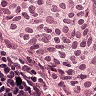
Metastatic tissue present: yes